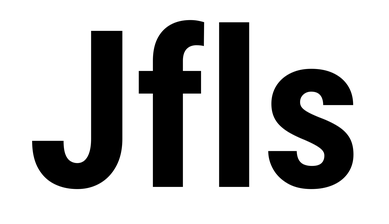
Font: Roboto_Condensed_Bold